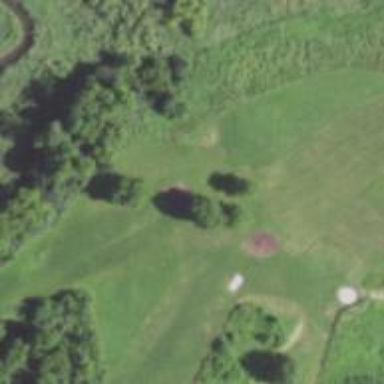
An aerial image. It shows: Disc golf hole.